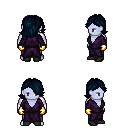
a pixel art fantasy rpg character, male body template, dark elf, purple skin, purple robe, robe skirt, raven swoop hairstyle, gold gloves, black shoes, four views (front, back, left, right), 2x2 character sprite sheet, small pixel art, hard edges, no anti-aliasing